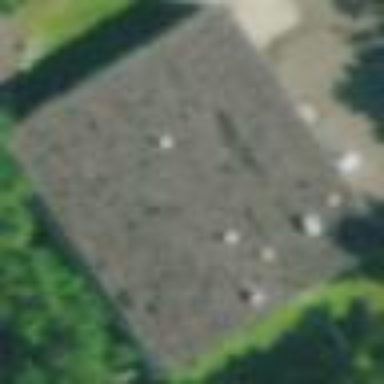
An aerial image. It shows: Commercial building.